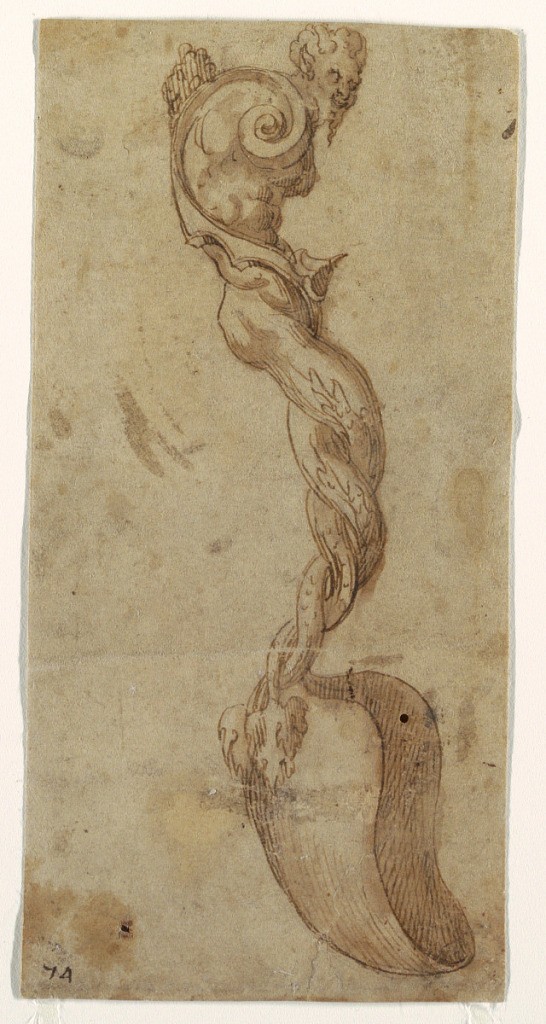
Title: Design for a Serving Spoon
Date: late 16th century
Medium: Pen and brown ink, brush and brown wash on brown laid paper
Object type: Drawing
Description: Large spoon with handle in the shape of herm figure with twisted legs ending in leaves at connection point of handle and bowl. Figure wears a learing expression and carries a quiver on its back.